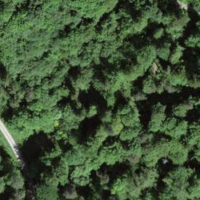
EUNIS habitat code: 43
Species observed at this site:
Eristalis tenax